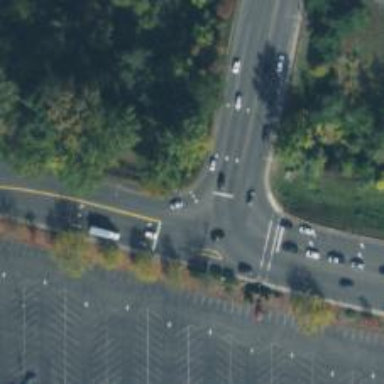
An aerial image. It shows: Asphalt road at the secondary link level.